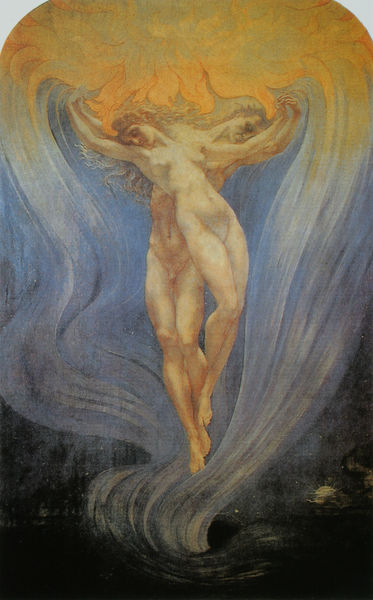
Titel: Liebende Seelen
Künstler: Jean Delville
Standort: Brüssel
Institution: Musée d'Ixelles
Schlagwörter: akt, blau, dunkel, feuer, hand, haut, himmel, kopf, körper, mann, nackt, wasser, weiß, akte, frauen, gelb, menschen, bewegung, blume, braun, brust, busen, frau, grau, haar, hell, mund, nase, orange, schwarz, rot, schleier, wolke, leute, malerei, muster, symbolismus, tanz, blond, gesichter, arm, arme, augen, gesicht, lang, mensch, stehen, hände, wind, rauch, sonne, gold, haare, stoff, stoffe, tücher, paar, personen, person, tanzen, kinn, fliegen, rund, engel, beine, hellblau, bein, brüste, wellen, leidenschaft, liebe, umarmung, bogen, zwei, fläche, flächen, formen, nebel, linien, rundbogen, romantik, luft, woge, dunkelblau, jugendstil, nackte, verträumt, geschlecht, scham, entblösst, kühle, kurven, spiel, nacktheit, penis, pärchen, flamme, untergrund, kreuz, flammen, schweben, schönheit, traum, wirbel, form, nixen, strahl, allegorie, mythologie, halbrund, liebespaar, runge, strudel, mystisch, lust, mythos, dante, nymphen, venus, schwebend, mucha, doppelt, fin de siecle, liberty, altarbild, himmelfahrt, geburt, sonnenblume, aufsteigen, vermählung, umschlungen, zwillinge, kreisform, entstehung, erschaffung, moreau, dunkelö, redon, act, aktdarstellung, die liebenden, einklang, stile liberty, zeri